【题型】解答题　【知识点】解析几何　【难度】hard
如果一条双曲线的实轴和虚轴分别是一个椭圆的长轴和短轴，则称它们为“共轴”曲线. 若双曲线 \(C_1\) 与椭圆 \(C_2\) 是“共轴”曲线，且椭圆 \(C_2: \dfrac{x^2}{9} + \dfrac{y^2}{b^2} = 1\ (0 < b < 3)\)，\(e_1e_2 = \dfrac{4\sqrt{5}}{9}\)（\(e_1\)、\(e_2\) 分别为曲线 \(C_1\)、\(C_2\) 的离心率）. 已知点 \(M(1,0)\)，点 \(P\) 为双曲线 \(C_1\) 上任意一点.

\vspace{0.5em}

(1) 求双曲线 \(C_1\) 的方程;

\vspace{0.5em}

(2) 延长线段 \(PM\) 到点 \(Q\)，且 \(|PM| = 2|MQ|\)，若点 \(Q\) 在椭圆 \(C_2\) 上，试求点 \(P\) 的坐标;

\vspace{0.5em}

(3) 若点 \(P\) 在双曲线 \(C_1\) 的右支上，点 \(A\)、\(B\) 分别为双曲线 \(C_1\) 的左、右顶点，直线 \(PM\) 交双曲线的左支于点 \(R\)，直线 \(AP\)、\(BR\) 的斜率分别为 \(k_{AP}\)、\(k_{BR}\). 是否存在实数 \(\lambda\)，使得 \(k_{AP} = \lambda k_{BR}\)？若存在，求出 \(\lambda\) 的值；若不存在，请说明理由.

\vspace{1em}
【解答】

\textbf{【答案】}
(1) \(\dfrac{x^2}{9} - y^2 = 1\)

(2) \((6,-\sqrt{3})\) 或 \((6,\sqrt{3})\) 或 \((-3,0)\)

(3) 当 \(P\)、\(B\) 重合时，\(\lambda \in \mathbb{R}\)；当 \(P\)、\(B\) 不重合时，存在实数 \(\lambda = \dfrac{1}{2}\)，使得 \(k_{AP} = \dfrac{1}{2}k_{BR}\)，理由见解析

\vspace{1em}

\textbf{【知识点】}
根据离心率求双曲线的标准方程、求直线与双曲线的交点坐标、双曲线中的定值问题

\vspace{1em}

\textbf{【分析】}
(1) 根据“共轴”曲线定义，直接列式计算可得答案;

(2) 设 \(P(x_1,y_1), Q(x_2,y_2)\)，由 \(|PM| = 2|MQ|\)，可得 \(x_2 = \dfrac{3 - x_1}{2}\)，\(y_2 = -\dfrac{1}{2}y_1\)，代入 \(C_2\) 方程与 \(C_1\) 方程联立，即可求得点 \(P\) 的坐标;

(3) 讨论当 \(P\)、\(B\) 重合时，\(\lambda \in \mathbb{R}\)；\(P\)、\(B\) 不重合时，设出直线 \(PR\) 的方程为 \(x = ty + 1\)，与双曲线方程联立，消元后利用韦达定理进行消参，进而证明其比值为定值.

\vspace{1em}

\textbf{【详解】}

(1) 根据题意双曲线 \(C_1: \dfrac{x^2}{9} - \dfrac{y^2}{b^2} = 1\ (0 < b < 3)\)，

因为 \(e_1e_2 = \dfrac{\sqrt{9 - b^2}}{3} \times \dfrac{\sqrt{9 + b^2}}{3} = \dfrac{4\sqrt{5}}{9}\)，解得 \(b = 1\)，

双曲线 \(C_1\) 的方程为 \(\dfrac{x^2}{9} - y^2 = 1\).

\vspace{1em}

(2)

由 (1) 知，\(C_1: \dfrac{x^2}{9} - y^2 = 1\)，\(C_2: \dfrac{x^2}{9} + y^2 = 1\)，

设 \(P(x_1,y_1), Q(x_2,y_2)\)，

已知 \(M(1,0)\)，又 \(|PM| = 2|MQ|\)，

所以 \(x_2 = \dfrac{3 - x_1}{2}\)，\(y_2 = -\dfrac{1}{2}y_1\)，

由点 \(Q\) 在椭圆 \(C_2\) 上，则
\[
\dfrac{\left(\dfrac{3 - x_1}{2}\right)^2}{9} + \left(-\dfrac{1}{2}y_1\right)^2 = 1,
\]

又点 \(P\) 为双曲线 \(C_1\) 上任意一点，则 \(\dfrac{x_1^2}{9} - y_1^2 = 1\)，

联立，解得
\[
\begin{cases}
x_1 = 6 \\
y_1 = \pm \sqrt{3}
\end{cases}, \quad \text{或} \quad
\begin{cases}
x_1 = -3 \\
y_1 = 0
\end{cases},
\]

所以点 \(P\) 的坐标为 \((6,-\sqrt{3})\) 或 \((6,\sqrt{3})\) 或 \((-3,0)\).

\vspace{1em}

(3) 当 \(P\)、\(B\) 重合时，\(\lambda \in \mathbb{R}\)；当 \(P\)、\(B\) 不重合时，存在实数 \(\lambda = \dfrac{1}{2}\)，使得 \(k_{AP} = \dfrac{1}{2}k_{BR}\)，理由如下：

当 \(P\)、\(B\) 重合时，由题意 \(k_{BR} = 0\)，则 \(k_{AP} = 0\)，故 \(\lambda \in \mathbb{R}\)，

当 \(P\)、\(B\) 不重合时，\(k_{BR} \neq 0\)，设直线 \(PR\) 的方程为 \(x = ty + 1\)，\(P(x_1,y_1), R(x_3,y_3)\)，

由
\[
\begin{cases}
x = ty + 1 \\
\dfrac{x^2}{9} - y^2 = 1
\end{cases}
\]
得 \((t^2 - 9)y^2 + 2ty - 8 = 0\)，

因为双曲线的渐近线方程为 \(y = \pm \dfrac{x}{3}\)，

又直线 \(PM\) 交双曲线的左支于点 \(R\)，右支于点 \(P\)，所以 \(t \in (-3,3)\)，

由韦达定理得，\(y_1 + y_3 = \dfrac{-2t}{t^2 - 9}\)，\(y_1y_3 = \dfrac{-8}{t^2 - 9}\)，

所以
\[
\dfrac{k_{AP}}{k_{BR}} = \dfrac{\dfrac{y_1}{x_1 + 3}}{\dfrac{y_3}{x_3 - 3}} = \dfrac{\dfrac{y_1}{ty_1 + 4}}{\dfrac{y_3}{ty_3 - 2}} = \dfrac{y_1}{ty_1 + 4} \times \dfrac{ty_3 - 2}{y_3} = \dfrac{ty_1y_3 - 2y_1}{ty_1y_3 + 4y_3},
\]

\[
= \dfrac{\dfrac{-8t}{t^2 - 9} - 2y_1}{\dfrac{-8t}{t^2 - 9} + 4\left(\dfrac{-2t}{t^2 - 9} - y_1\right)} = \dfrac{-8t - 2y_1(t^2 - 9)}{-16t - 4y_1(t^2 - 9)} = \dfrac{1}{2} = \lambda,
\]

所以存在实数 \(\lambda = \dfrac{1}{2}\)，使得 \(k_{AP} = \dfrac{1}{2}k_{BR}\).

\vspace{1em}

\textbf{【点睛】}
思路点睛：本题的解题思路是理解题目定义，求出双曲线方程，根据定点位置合理设出直线的方程形式，再利用直线与双曲线的位置关系得到韦达定理，然后利用斜率公式代入消元，即可判断是否为定值.

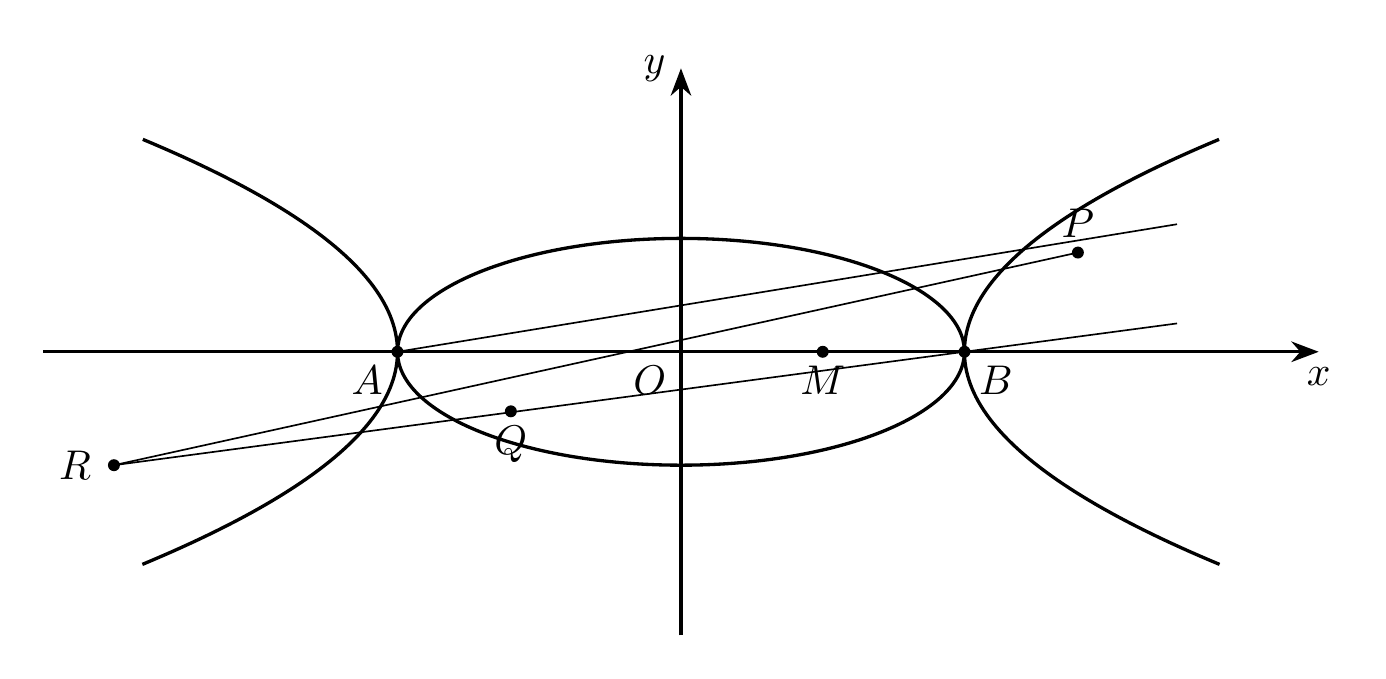